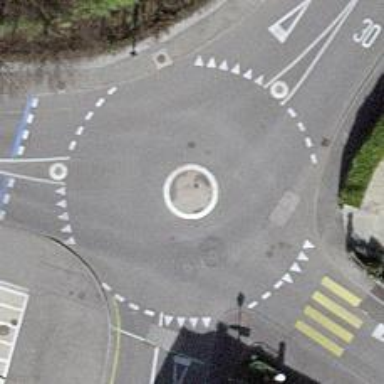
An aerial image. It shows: Mini roundabout on the road.